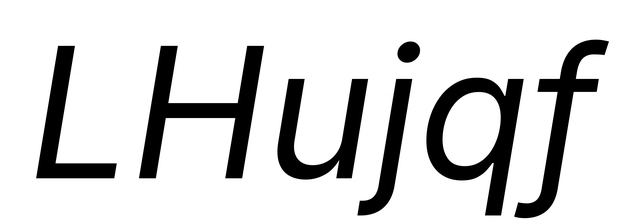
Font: Inter-Italic_Italic